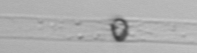
Label: Dactyliosolen_blavyanus